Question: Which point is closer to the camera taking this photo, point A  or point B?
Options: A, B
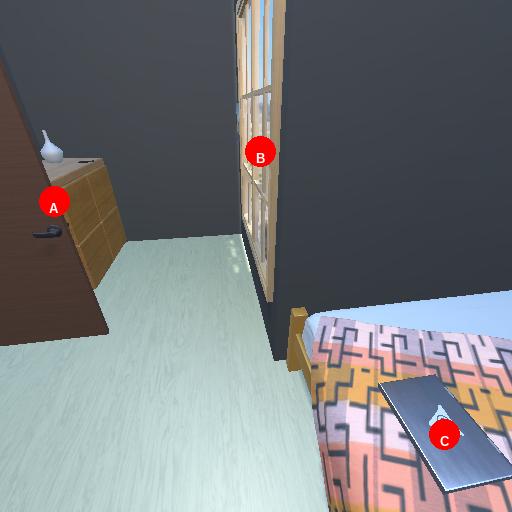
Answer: A